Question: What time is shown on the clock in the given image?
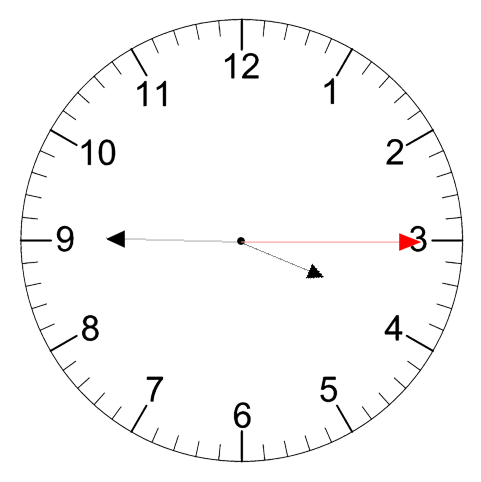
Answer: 03:45:15